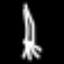
Label: The Eiffel Tower